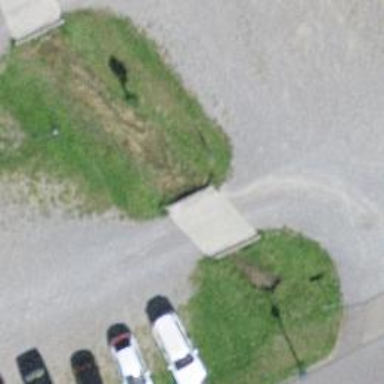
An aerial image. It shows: Gravel parking aisle on service road bridge.